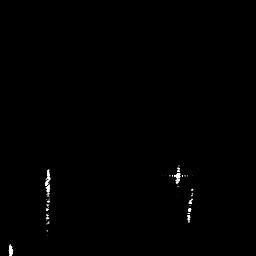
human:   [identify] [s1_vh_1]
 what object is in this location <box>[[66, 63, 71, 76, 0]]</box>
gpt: <ref>1 small ship at the bottom</ref>

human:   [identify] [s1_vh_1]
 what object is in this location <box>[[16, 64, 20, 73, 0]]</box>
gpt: <ref>1 small ship at the left</ref>